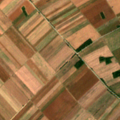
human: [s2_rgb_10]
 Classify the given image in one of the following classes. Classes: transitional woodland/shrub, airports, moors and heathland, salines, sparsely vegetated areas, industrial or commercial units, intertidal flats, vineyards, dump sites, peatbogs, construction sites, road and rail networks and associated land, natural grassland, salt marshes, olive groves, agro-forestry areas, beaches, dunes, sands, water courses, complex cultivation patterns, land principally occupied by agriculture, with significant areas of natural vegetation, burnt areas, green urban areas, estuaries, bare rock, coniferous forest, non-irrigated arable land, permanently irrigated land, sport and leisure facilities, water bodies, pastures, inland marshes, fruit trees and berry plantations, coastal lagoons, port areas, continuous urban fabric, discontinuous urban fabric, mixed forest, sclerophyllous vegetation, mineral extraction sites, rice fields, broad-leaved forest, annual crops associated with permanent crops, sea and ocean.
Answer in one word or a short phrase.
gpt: non-irrigated arable land